Question: I'm building an app using an appDrawer using <URL>
Everything was going really fine and I decided to add an action button in the action bar !
I therefore used <URL> to make it.
This problem is that in this second tutorial, when I add this :
'''
@Override
public boolean onCreateOptionsMenu(Menu menu) {
MenuInflater inflater = getMenuInflater();
inflater.inflate(R.menu.activity_main_actions, menu);
return super.onCreateOptionsMenu(menu);
}
'''
My app force closes throwing this exception :

It's seems like there is a conflict with the onPrepareOptionsMenu that I used for the previous tutorial : the appDrawer. Here is the code throwing the exception :
'''
@Override
public boolean onPrepareOptionsMenu(Menu menu) {
// if nav drawer is opened, hide the action items
boolean drawerOpen = mDrawerLayout.isDrawerOpen(mDrawerList);
menu.findItem(R.id.action_settings).setVisible(!drawerOpen);
return super.onPrepareOptionsMenu(menu);
}
'''
If you have any idea of what could be this conflict, I'd gladly collect and try them out !
Thanks for your time !
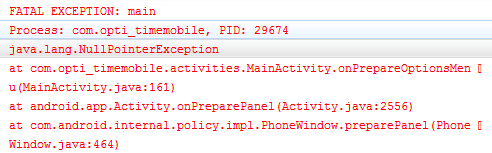
Answer: I've found the answer to that question, in that code :
'''
@Override
public boolean onPrepareOptionsMenu(Menu menu) {
boolean drawerOpen = mDrawerLayout.isDrawerOpen(mDrawerList);
menu.findItem(R.id.action_settings).setVisible(!drawerOpen);
return super.onPrepareOptionsMenu(menu);
}
'''
I call "" which can't be called since it was in the default
Here is the answer :
'''
@Override
public boolean onPrepareOptionsMenu(Menu menu) {
// if nav drawer is opened, hide the action items
boolean drawerOpen = mDrawerLayout.isDrawerOpen(mDrawerList);
menu.findItem(R.id.action_refresh).setVisible(!drawerOpen);
return super.onPrepareOptionsMenu(menu);
}
'''
Thanks a lot to Tanis. 7x for helping me debugging that one.